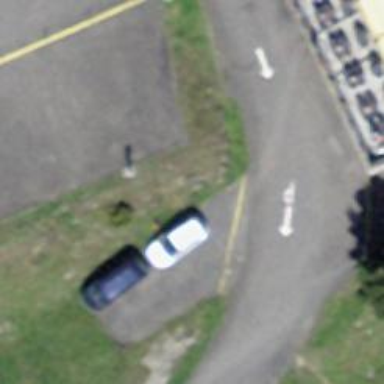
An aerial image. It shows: Charging station.